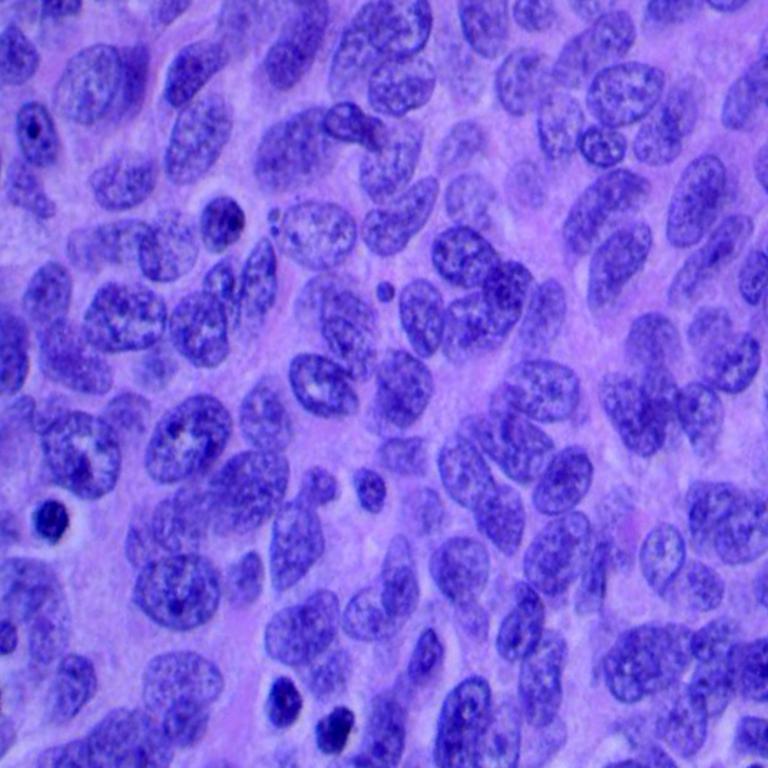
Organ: lung
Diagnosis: squamous carcinomas